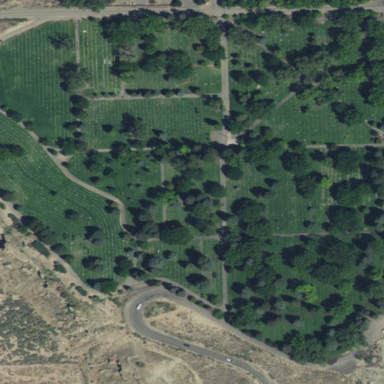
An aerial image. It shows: Cemetery.